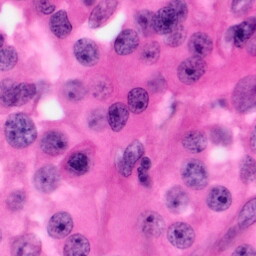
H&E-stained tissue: Pancreatic